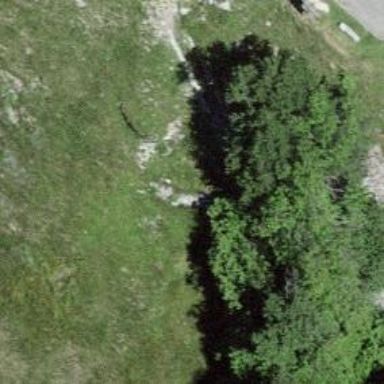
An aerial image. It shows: Ground path.